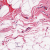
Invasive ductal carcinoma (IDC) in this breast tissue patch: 0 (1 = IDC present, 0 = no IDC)